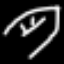
Label: leaf